Question: I have a C++ program that uses a 'system()' call to execute and send arguments to a shell script. It worked fine on my Windows 8.1 computer. Now I'm trying to run the same thing on a new Windows 8.1 laptop. The shell script gets executed but NO arguments are received.
The C++ code
'''
system(("C:/script.sh file.png &").c_str());
'''
in the shell script I verify the number of arguments received.
'''
#!/bin/bash
echo "received arguments: $# "
'''
I can execute and pass arguments to the script manually from Git Bash
'''
$ sh script.sh file.png
received arguments: 1
'''
But if I do it with the 'system()' call within c++, the received arguments is always 0. The same exact code works well on the other machine. The problem seems to be related to the Windows Registry. The first time I ran the C++ program on the new laptop, Windows asked me what program it should use to execute the shell script. I selected PowerShell. Yet this only caused PowerShell to open/close in a frenzy and I had to restart the computer. Then I went to explorer and associated the .sh to be opened with Git Bash. Now executing the script from within the C++ program works, safe for the passing of arguments.
Is it possible that my Registry setting somehow prohibit the passing of data?

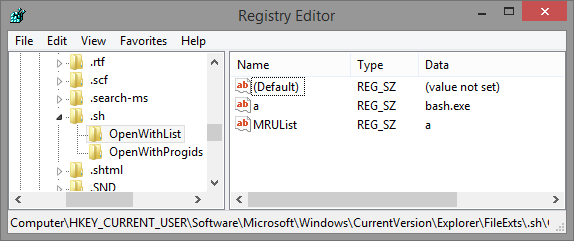
Answer: Consider calling 'system("/path/to/bash C:/script.sh file.png &")' to make the life easier for the OS, which otherwise needs to launch the program suggested in the shebang.